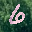
Label: 6